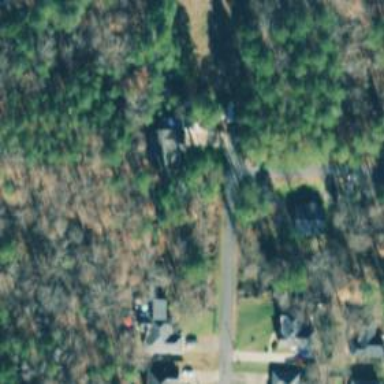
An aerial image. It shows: Residential road.